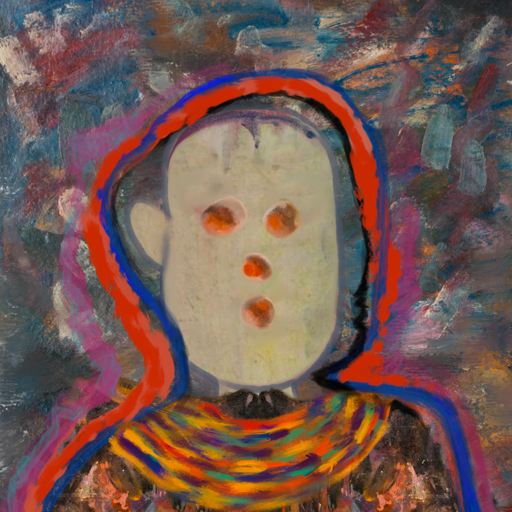
Background: Boggyland, Head And Neck Front: Hill_Girl, Face Front: Rupkatha, Bust: Gypsy_Queen, Hair Front: Experience, Head Accessory: Blank, Second Necklace: An_Impression_2, Necklace: Blank, Baby: Blank